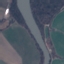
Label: River